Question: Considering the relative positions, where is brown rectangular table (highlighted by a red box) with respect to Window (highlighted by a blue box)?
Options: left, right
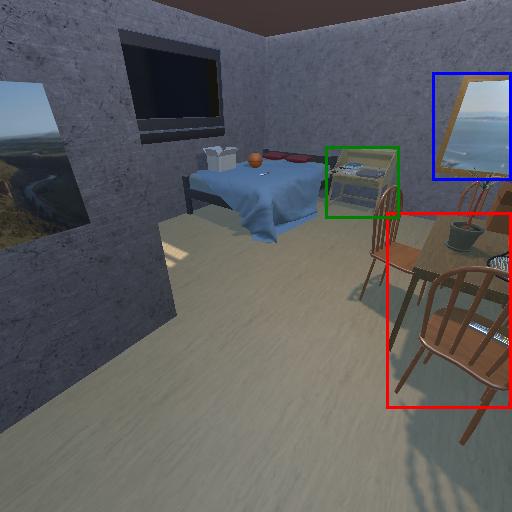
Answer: left